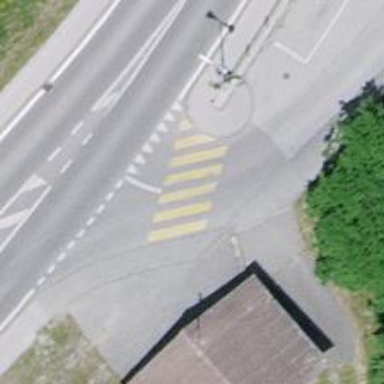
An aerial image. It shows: Uncontrolled zebra crossing on the road.